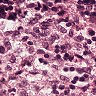
Metastatic tissue present: no